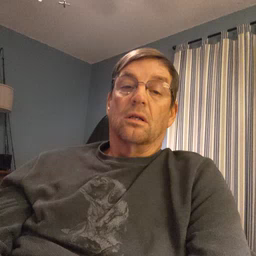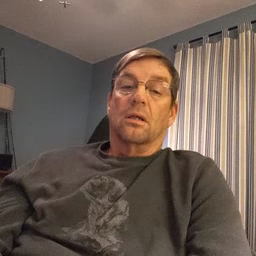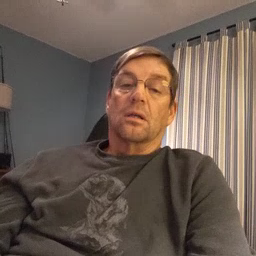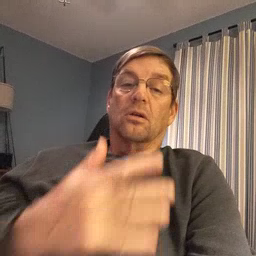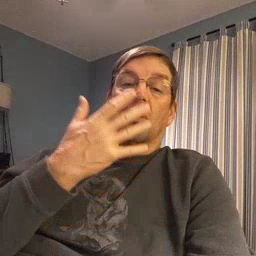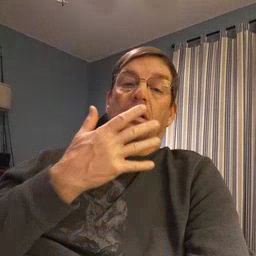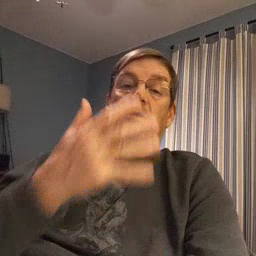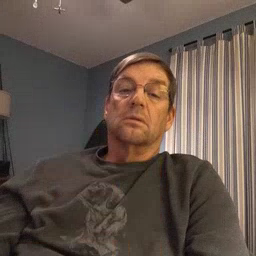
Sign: grass